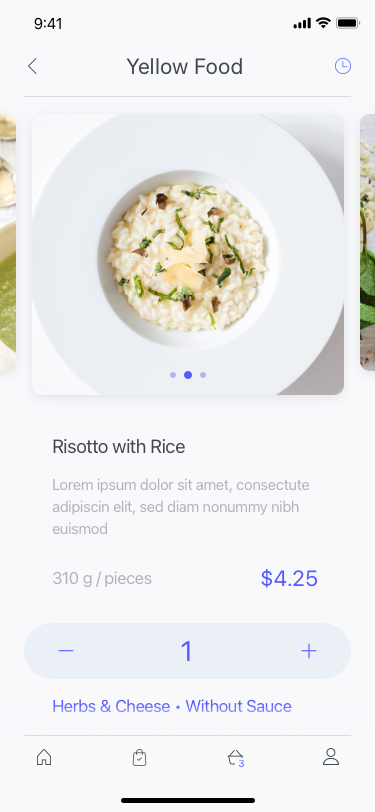
Text in this UI design:
$4.25
Lorem ipsum dolor sit amet, consectute adipiscin elit, sed diam nonummy nibh euismod
310 g / pieces
Herbs & Cheese • Without Sauce
Risotto with Rice
Yellow Food